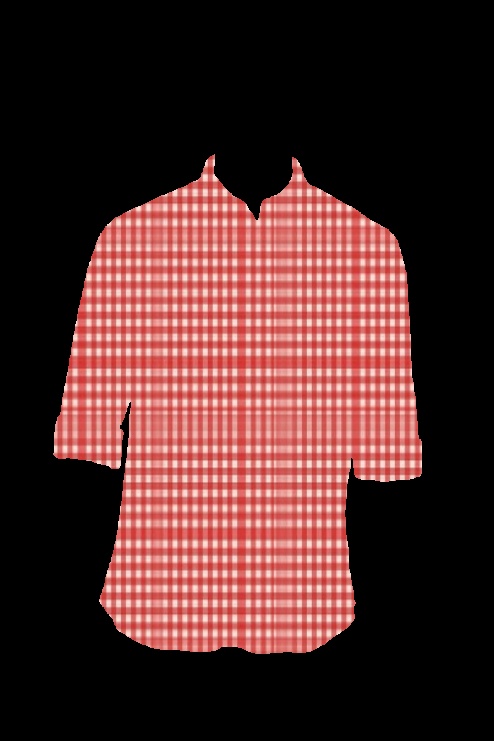
red gingham tee